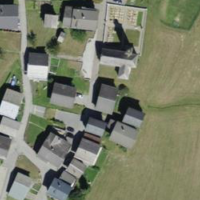
EUNIS habitat code: 55
Species observed at this site:
Phoenicurus ochruros
Lysimachia punctata